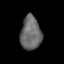
Tissue: lung
Cell type: Myeloid cells
Senescence score: 0.2414
Nuclear area (px): 678
Mean DAPI intensity: 105.763